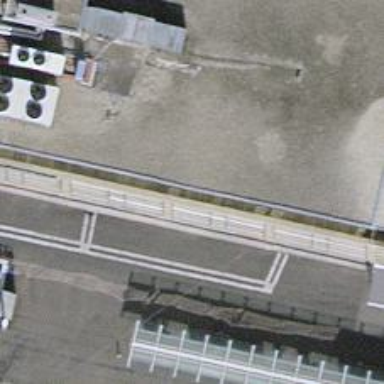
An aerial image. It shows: Subway station with railway halt for public transport.